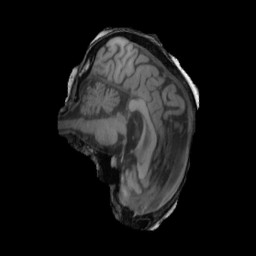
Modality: T1w
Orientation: sagittal
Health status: ill
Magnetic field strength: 3 T